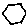
Label: hexagon